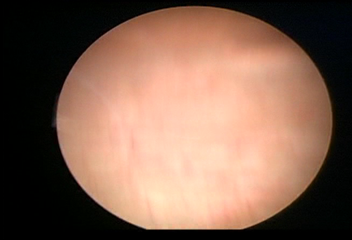
Modality: WLC
Class: Normal mucosa
Bladder cancer association: No